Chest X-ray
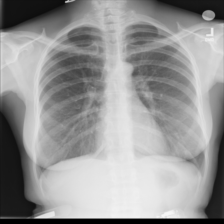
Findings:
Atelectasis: negative
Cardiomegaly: negative
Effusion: negative
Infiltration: negative
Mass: negative
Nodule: negative
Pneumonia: negative
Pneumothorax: negative
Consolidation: negative
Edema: negative
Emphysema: negative
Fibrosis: negative
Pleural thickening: negative
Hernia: negative